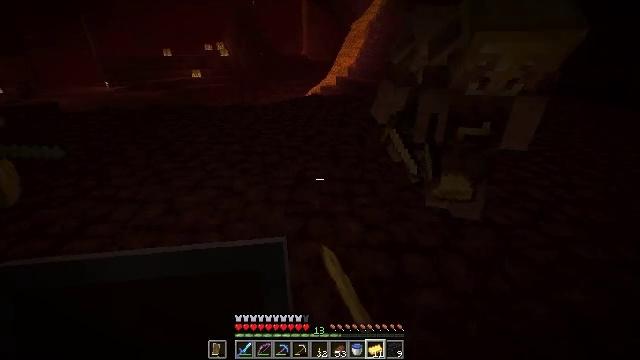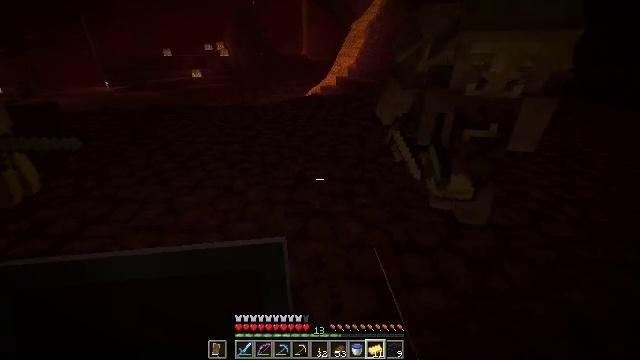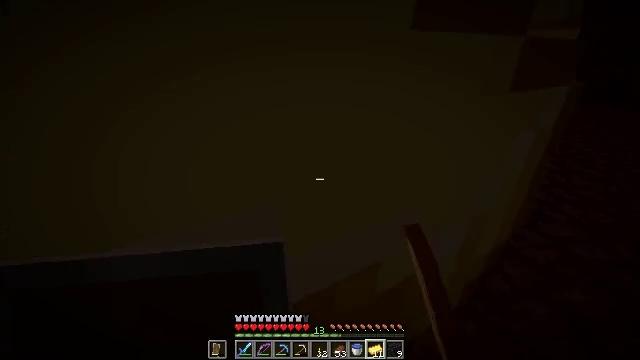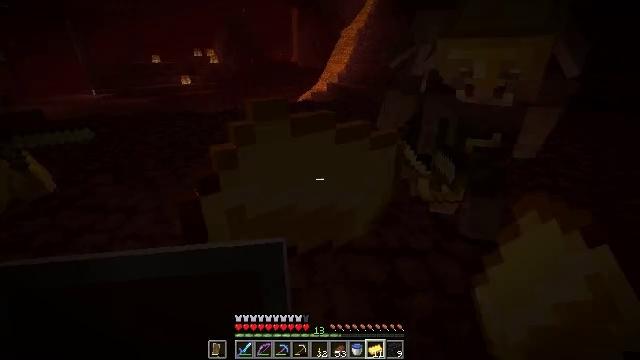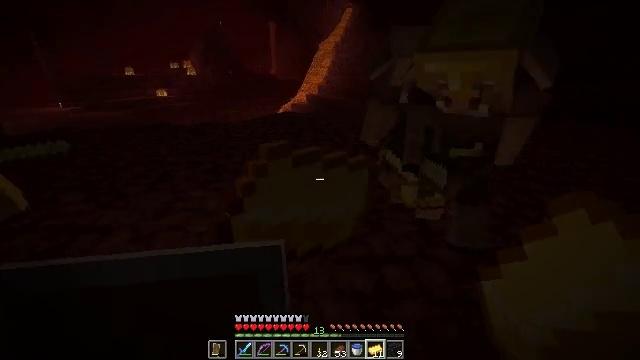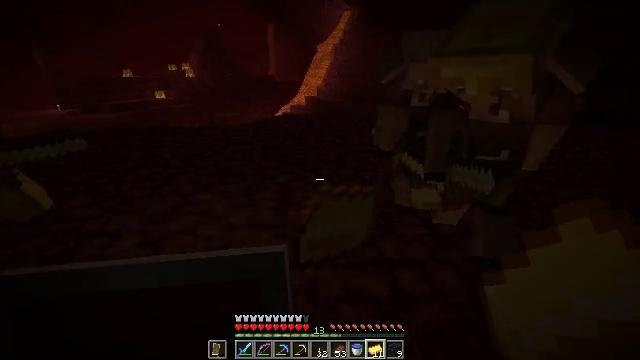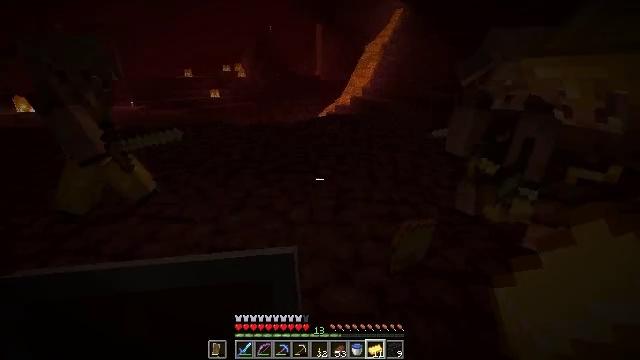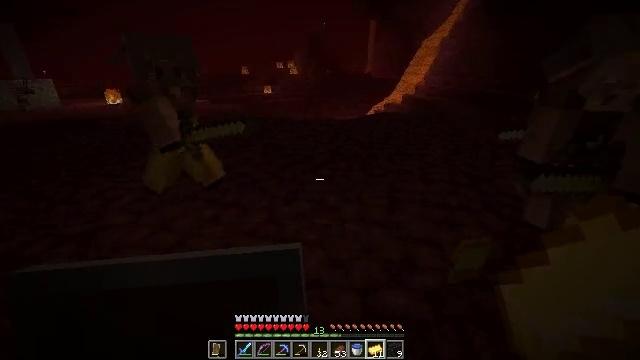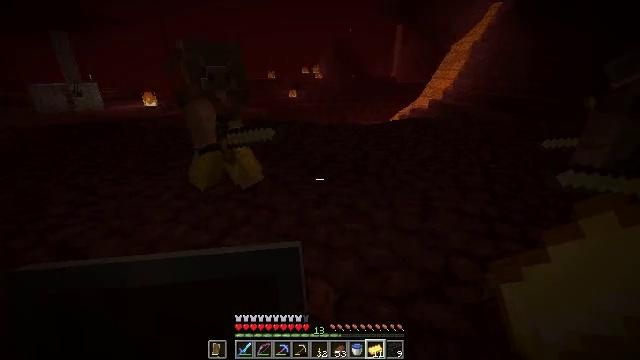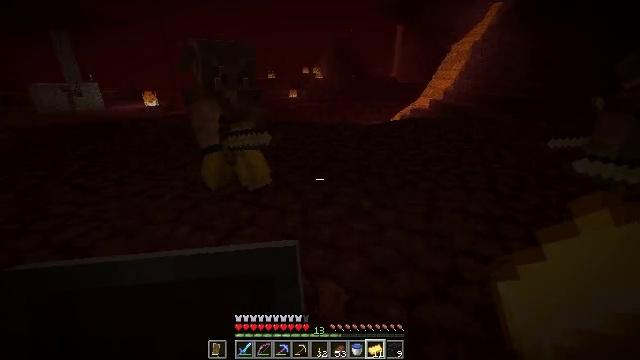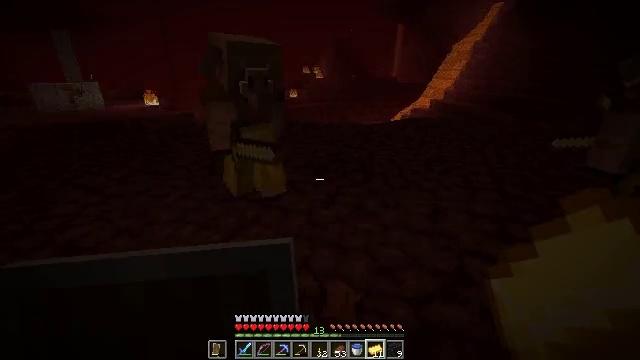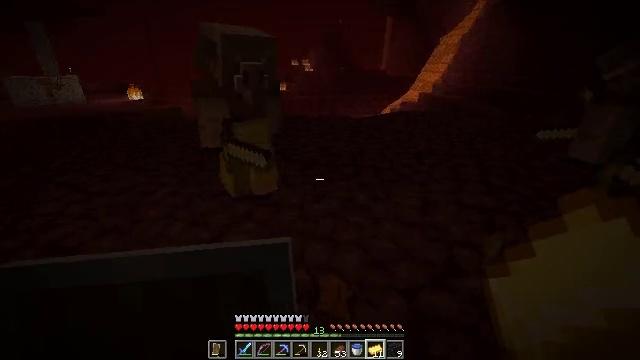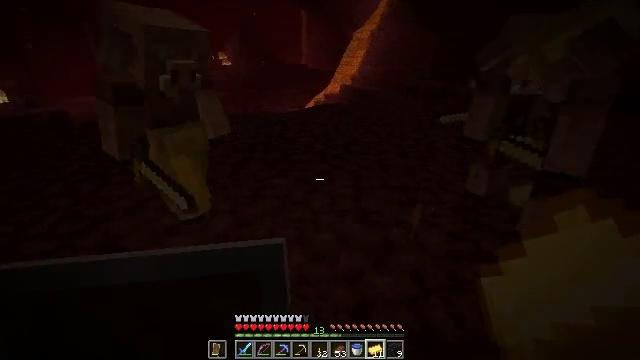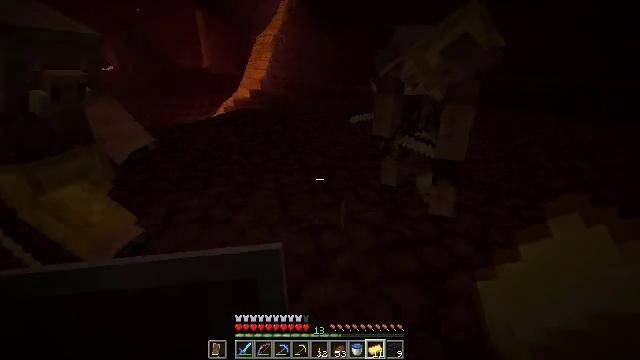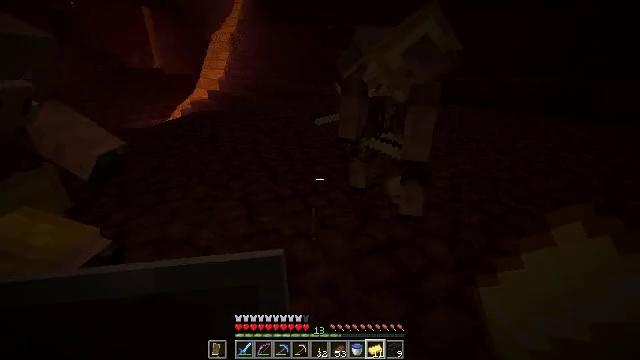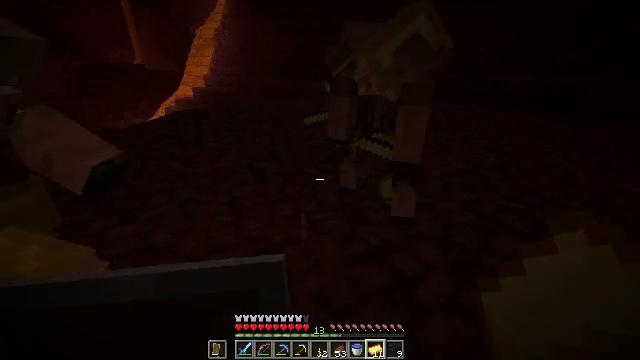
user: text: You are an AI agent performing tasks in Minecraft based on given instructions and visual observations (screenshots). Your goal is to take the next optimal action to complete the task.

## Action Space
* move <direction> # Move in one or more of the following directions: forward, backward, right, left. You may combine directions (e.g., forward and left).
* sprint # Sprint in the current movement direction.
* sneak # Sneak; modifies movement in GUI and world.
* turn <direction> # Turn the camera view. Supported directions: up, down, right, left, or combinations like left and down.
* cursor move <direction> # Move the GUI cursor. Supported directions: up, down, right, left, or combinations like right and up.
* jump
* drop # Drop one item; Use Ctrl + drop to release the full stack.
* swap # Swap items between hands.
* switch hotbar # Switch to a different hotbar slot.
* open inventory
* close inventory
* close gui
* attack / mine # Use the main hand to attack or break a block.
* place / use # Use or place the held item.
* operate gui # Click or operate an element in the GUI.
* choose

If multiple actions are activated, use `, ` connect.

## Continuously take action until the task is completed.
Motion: motion action
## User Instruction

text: Drop a gold ingot.
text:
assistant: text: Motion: no_op
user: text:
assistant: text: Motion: no_op
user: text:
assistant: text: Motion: turn right and up
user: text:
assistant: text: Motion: move left, turn right and up
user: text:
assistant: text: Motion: move left
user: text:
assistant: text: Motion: move left, turn left
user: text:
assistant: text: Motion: move left, turn left
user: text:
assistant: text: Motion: turn left
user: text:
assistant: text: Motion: no_op
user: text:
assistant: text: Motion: no_op
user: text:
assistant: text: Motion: turn right and down
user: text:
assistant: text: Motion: move forward, turn right and down
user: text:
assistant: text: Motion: move forward, turn right
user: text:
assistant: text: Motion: move forward, turn right
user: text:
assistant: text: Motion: move forward, turn right
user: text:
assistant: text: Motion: move forward
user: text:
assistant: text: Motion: turn left and down
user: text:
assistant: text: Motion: turn left and down
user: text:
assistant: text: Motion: turn left and down
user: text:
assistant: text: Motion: turn left and down
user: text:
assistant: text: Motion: turn down
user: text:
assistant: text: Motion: move forward
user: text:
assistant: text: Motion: move forward
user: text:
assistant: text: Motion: move forward and move left, turn up
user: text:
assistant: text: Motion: move forward and move left
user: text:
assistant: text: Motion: move forward and move left, turn right and up
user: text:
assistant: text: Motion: move forward and move left, turn right and up
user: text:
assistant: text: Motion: move forward and move left, turn right and up
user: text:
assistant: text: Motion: move forward, turn right and up
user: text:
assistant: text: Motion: move forward, turn right and up